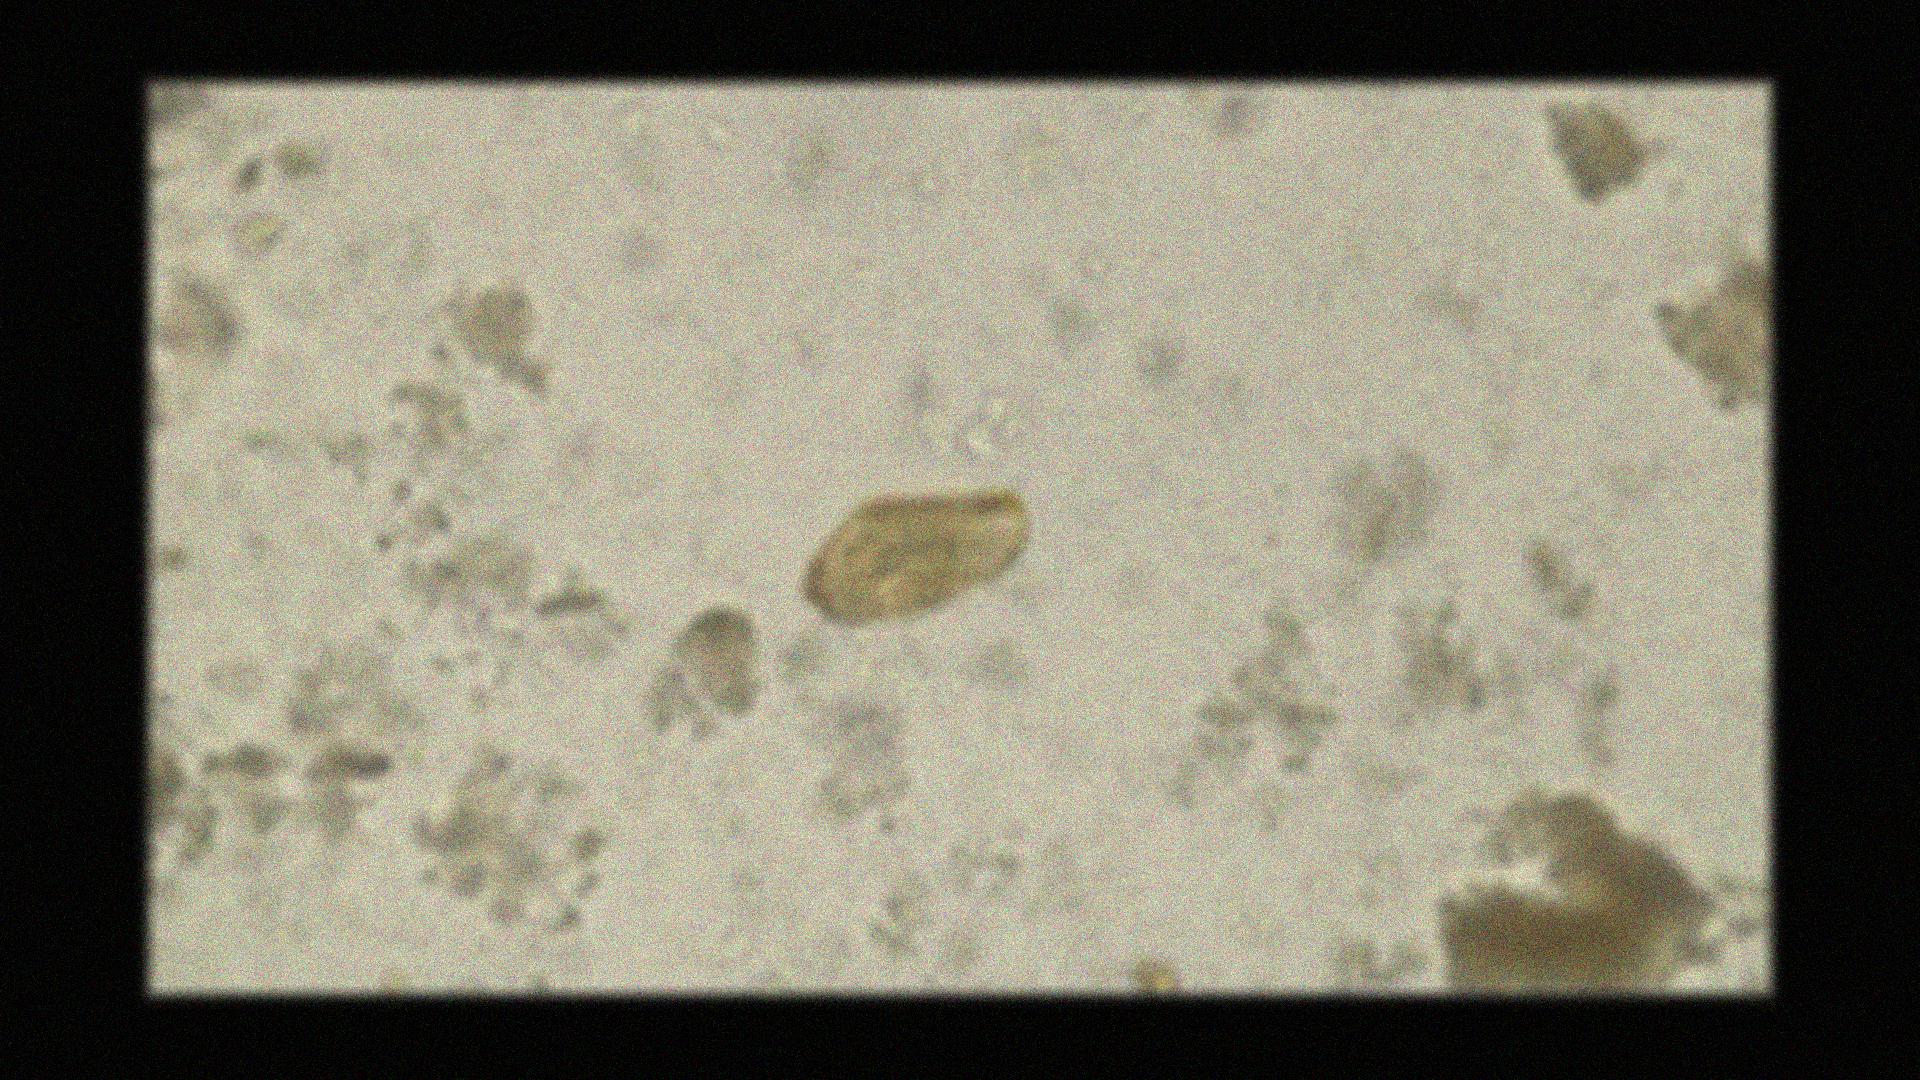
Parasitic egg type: Paragonimus spp